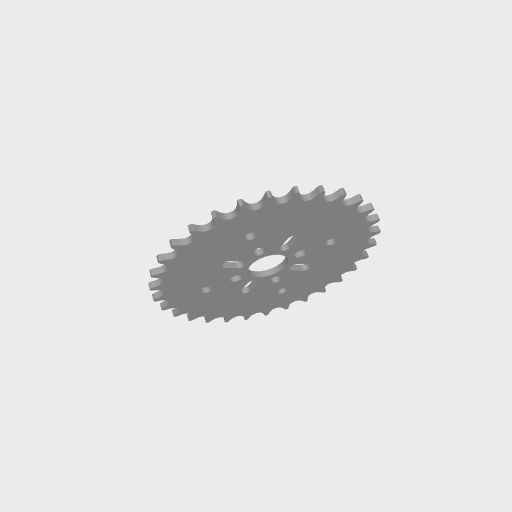
Part: HubMountAcetalSprocket30T